Question: Using Google+ SignIn for iOS SDK v1.4.1, I have a button of class 'GPPSignInButton' placed in a view in a storyboard. It is connected to a 'GPPSignInButton' outlet. 'GooglePlus.bundle' has been added to the project and is copied into the app bundle and can be loaded (programmatically) from within the app at runtime.
When I run the app, either on a device or in the simulator, the button is blue.

I would expect it show a red button. . Inspecting the subviews of button instantiated via the storyboard and those of the programmatically created button shows that the storyboard button is missing a 'UIImageView' instance.
The '-ObjC' linker flag is set. I've even tried adding '-all_load' with no effect.
I suspect there is a bug in 'GPPSignInButton''s 'initWithCoder:'. Can anyone confirm or reproduce this?
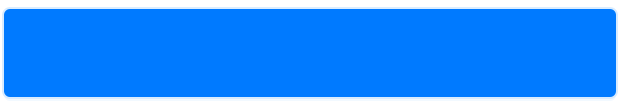
Answer: The solution was to set the button type to 'Custom'--a step missing from the Google documentation.